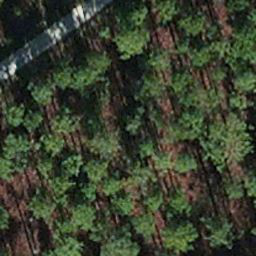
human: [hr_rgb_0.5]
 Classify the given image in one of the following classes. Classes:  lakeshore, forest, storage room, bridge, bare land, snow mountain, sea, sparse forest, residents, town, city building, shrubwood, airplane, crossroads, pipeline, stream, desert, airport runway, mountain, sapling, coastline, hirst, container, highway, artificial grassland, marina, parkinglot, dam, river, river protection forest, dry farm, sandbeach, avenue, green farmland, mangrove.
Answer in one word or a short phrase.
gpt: sapling